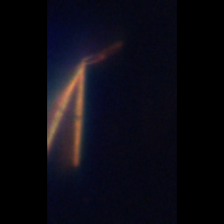
Taxon: Thalassionema
Group: Diatoms